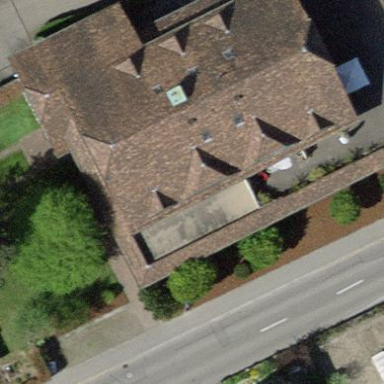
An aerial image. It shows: Building with gabled roof made of roof tiles.